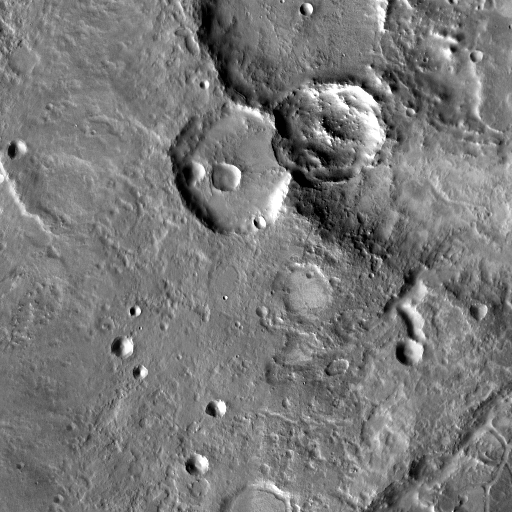
Crater classes present: Background, Other, Buried, Secondary